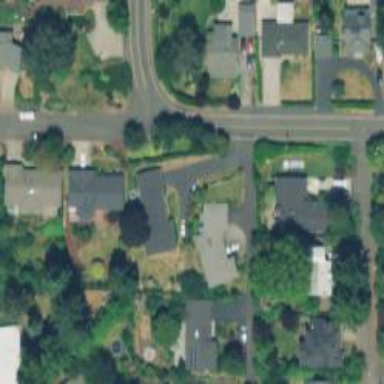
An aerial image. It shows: Driveway.